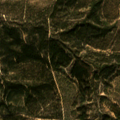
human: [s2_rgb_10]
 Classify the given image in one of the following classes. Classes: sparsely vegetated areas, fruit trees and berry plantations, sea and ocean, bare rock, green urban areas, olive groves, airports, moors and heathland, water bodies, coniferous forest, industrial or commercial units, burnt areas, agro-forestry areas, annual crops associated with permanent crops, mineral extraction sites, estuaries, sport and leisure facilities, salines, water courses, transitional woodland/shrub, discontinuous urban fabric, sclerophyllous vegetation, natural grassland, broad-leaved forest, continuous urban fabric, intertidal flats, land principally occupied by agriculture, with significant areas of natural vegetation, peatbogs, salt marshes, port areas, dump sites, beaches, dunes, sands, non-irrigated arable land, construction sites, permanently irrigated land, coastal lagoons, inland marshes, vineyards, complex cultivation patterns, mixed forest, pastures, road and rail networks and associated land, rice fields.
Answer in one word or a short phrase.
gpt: broad-leaved forest, transitional woodland/shrub